Question: Let me start out by saying I am no fan of tables but I have not been able to come up with an elegant solution to this issue.
I am trying to setup a page that has a search bar with three buttons to the left followed by two hyperlinks stacked on top of one another. This entire control needs to be rendered in the center of the webpage

Where I ran into the first issue was with the hyperlinks the only way I seemed to get this layout was using a table.
This leads to the second issue of it not properly rendering in safari or chrome. IE and firefox renders this in the center of the page as desired with everything in the proper position. However Safari and chrome take the table (containing the hyperlinks) and slam it to the immediate left of the page.
Can anyone point me in the correct direction as to how to render out these elements to obtain the desired layout or at least correct the issue I am having in Safari/chrome of the table rendering to the left of everything else.
Code below
html
'''
<div id="search" class="searchcontainer">
<asp:TextBox ID="tbsearchterm" CssClass="watermark" runat="server" OnTextChanged="tbsearchterm_TextChanged" />
<div class="buttons">
<asp:LinkButton runat="server" Text="Search" class="button search-big" ID="btnSearch"
OnClick="btnSearch_Click" />
<asp:LinkButton runat="server" Text="Fx" class="button left big" ID="btnOperators" />
<asp:LinkButton runat="server" Text="Save" class="button right big" ID="btnSave" />
</div>
<table id="searchoptions">
<tr>
<td>
<a href="#" id="btnAdvanceSearch">Advanced Search</a>
</td>
</tr>
<tr>
<td>
<a href="#" id="btnFilters">Filters</a>
</td>
</tr>
</table>
</div>
'''
CSS
'''
.searchcontainer
{
min-width:840px;
display:inline;
position:relative;
padding-top:20px;
margin-left:auto;
margin-right:auto;
}
#searchoptions
{
display:inline;
text-align:left;
font-size:.8em;
width:100px;
padding:0px;
vertical-align:top;
position:relative;
margin:0px;
}
#tbsearchterm {
width:470px;
height:32px;
text-align:left;
padding-left:10px;
padding-right:10px;
font-size: 1.3em;
border:1px solid #cccccc;
-khtml-border-radius: 2px;
-ms-border-radius: 2px;
-o-border-radius: 2px;
-moz-border-radius: 2px;
-webkit-border-radius: 2px;
border-radius: 2px;
}
'''
Thanks in advance for any tips or suggestions
This control also uses jquery to hide certain elements when the page loads. As a result float is not the best option. When some of the elements are hidden the control still renders off to the left. For this reason I need to use display:inline for the elements nested in the main container ("searchcontainer").
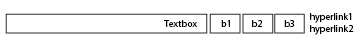
Answer: '''
body { width: 100%; text-align: center; }
.container { overflow: hidden; width: 500px; margin: 0 auto; }
input { float: left; }
button { float: left; }
.links { float: left; }
<div class="container">
<input type="text"/>
<button id="button1">Button 1</button>
<button id="button2">Button 2</button>
<button id="button3">Button 3</button>
<div class="links">
<a href="">Link 1</a><br/>
<a href="">Link 2</a><br/>
</div>
</div>
'''
Just float the inputs, buttons and .link div left. Should work in all browsers. :)
Check it out here: <URL>